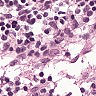
Metastatic tissue present: no